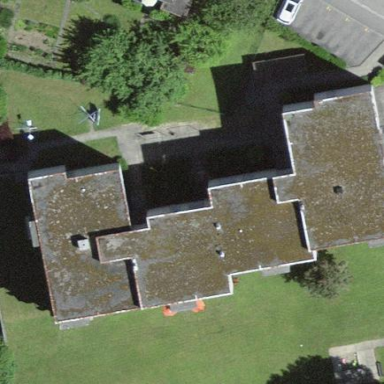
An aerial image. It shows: Flat-roofed apartment building.